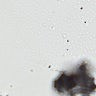
Metastatic tissue present: no